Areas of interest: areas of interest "Soccer Field"
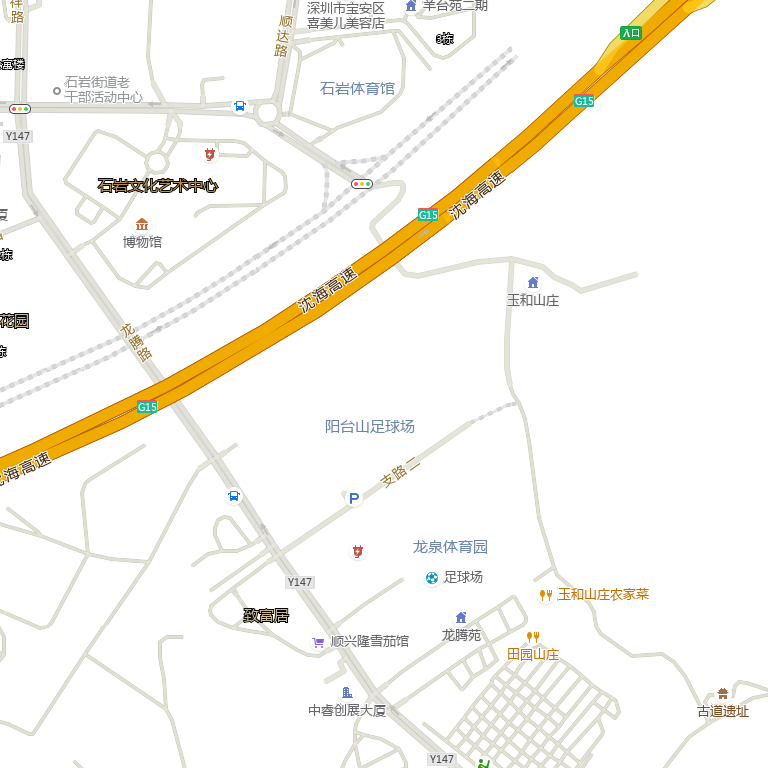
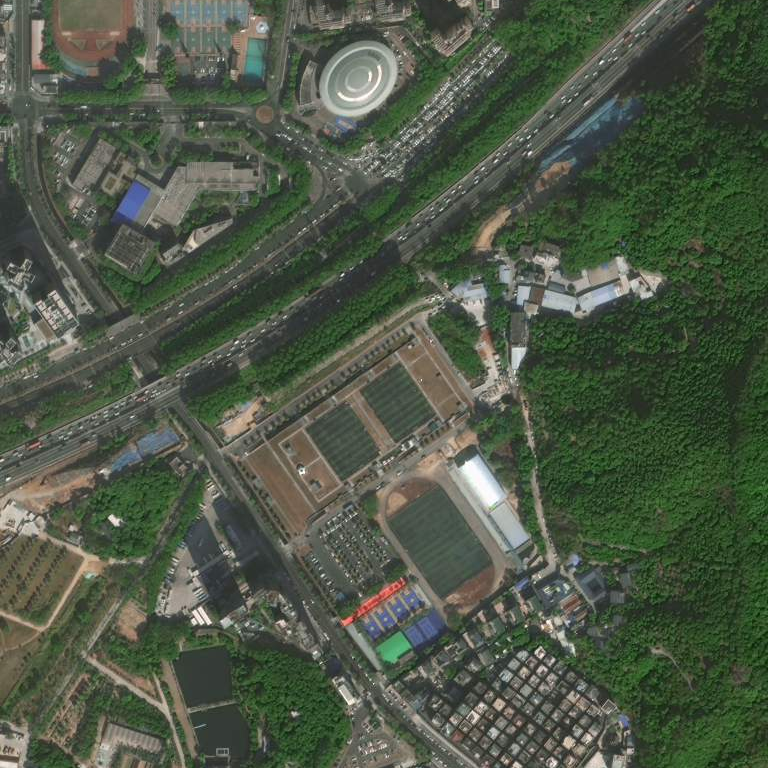